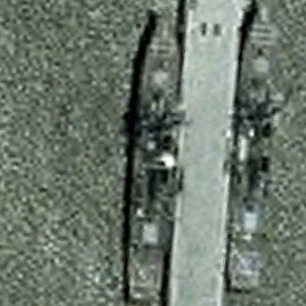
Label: destroyer